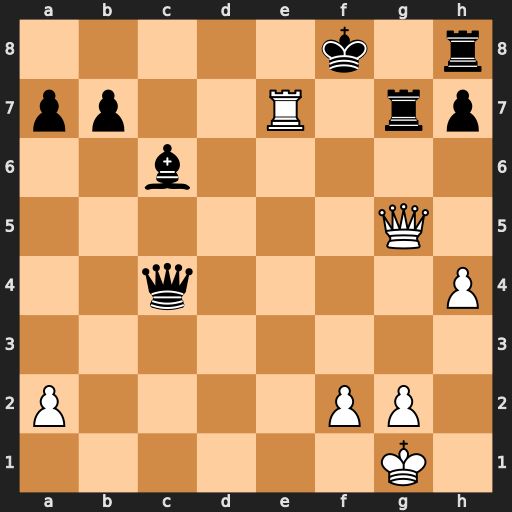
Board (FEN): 5k1r/pp2R1rp/2b5/6Q1/2q4P/8/P4PP1/6K1
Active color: w
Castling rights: -
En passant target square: -
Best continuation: Qxg7#